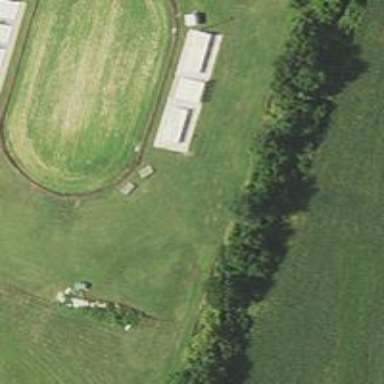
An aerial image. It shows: Pitch designated for equestrian and rodeo sports activities.